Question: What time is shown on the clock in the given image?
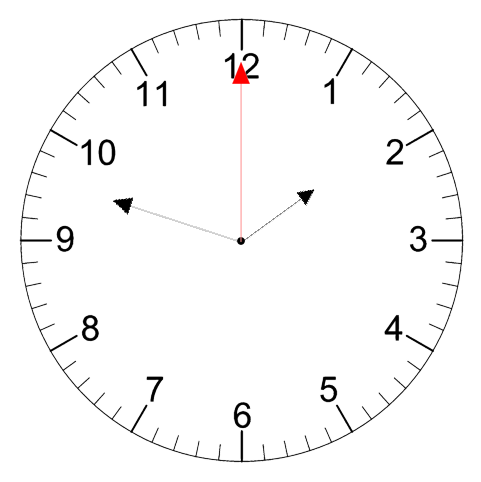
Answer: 01:48:00